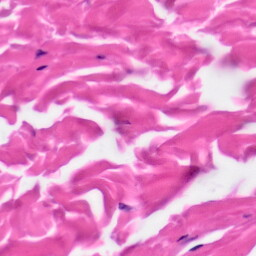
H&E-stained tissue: Skin